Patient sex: M
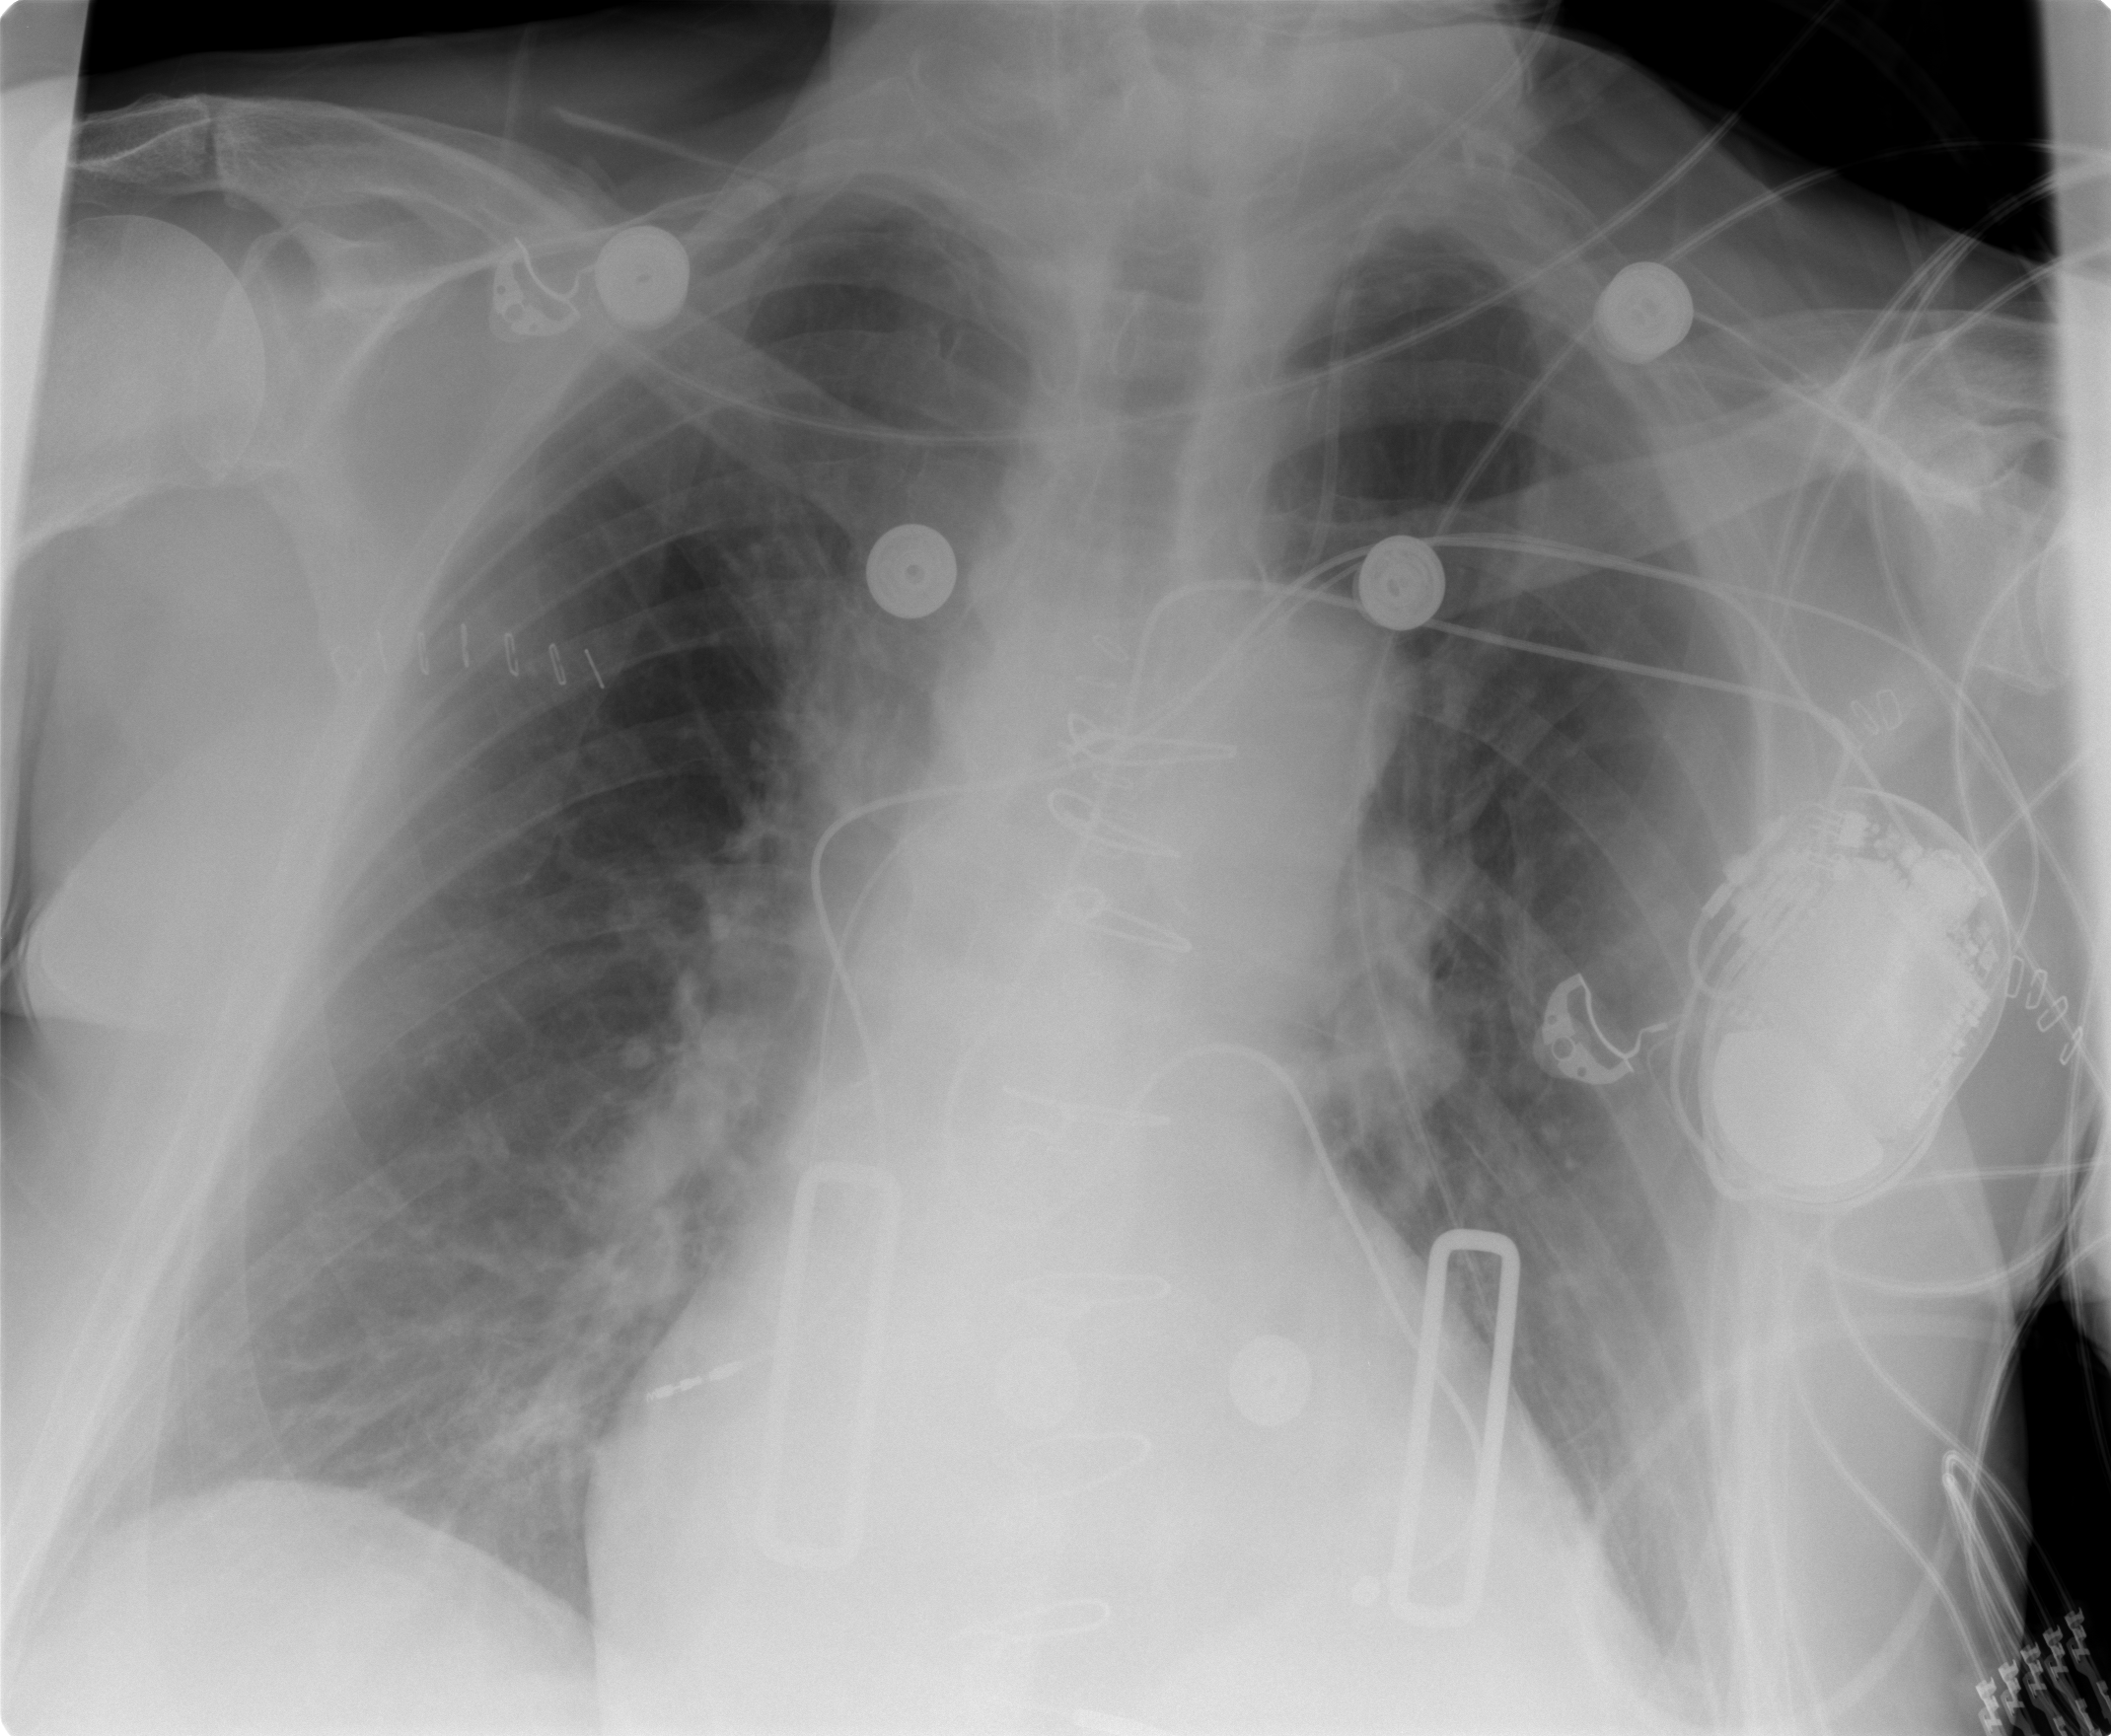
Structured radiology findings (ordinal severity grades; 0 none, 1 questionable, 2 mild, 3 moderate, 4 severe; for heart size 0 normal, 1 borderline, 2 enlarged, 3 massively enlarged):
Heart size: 1
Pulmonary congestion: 0
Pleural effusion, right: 0
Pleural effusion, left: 1
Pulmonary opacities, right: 0
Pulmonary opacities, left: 0
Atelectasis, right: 0
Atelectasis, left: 0